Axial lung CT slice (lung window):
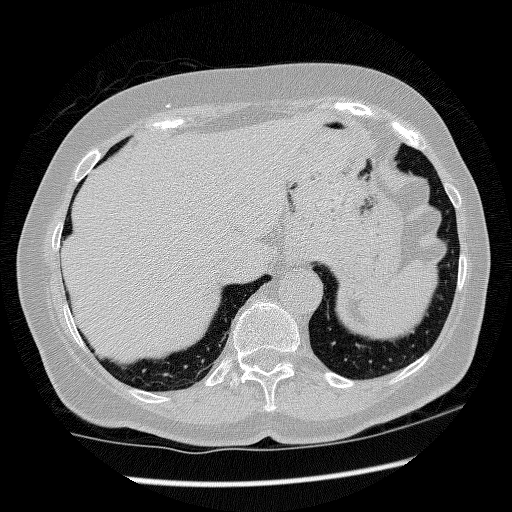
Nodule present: no